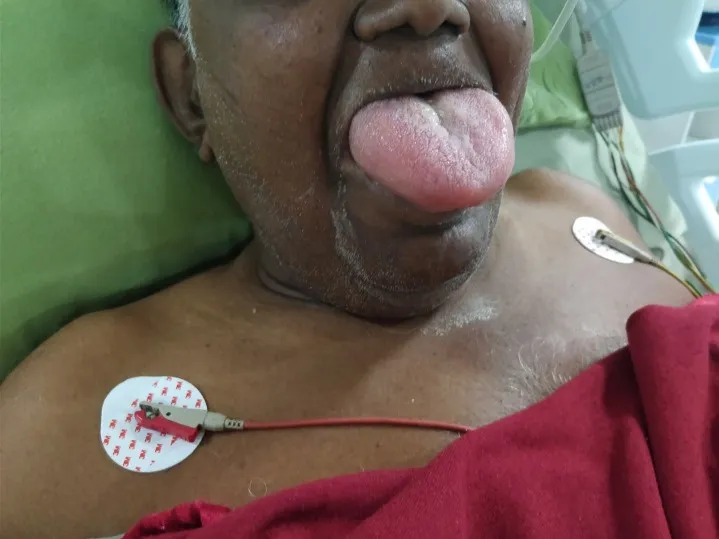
Post-operative massive tongue oedema.
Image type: medical_photograph (other_medical_photograph)